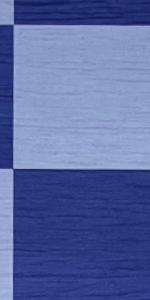
Label: Empty